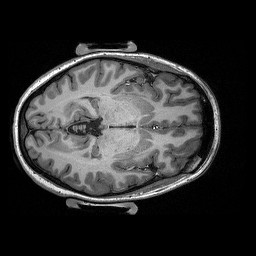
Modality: T1w
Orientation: coronal